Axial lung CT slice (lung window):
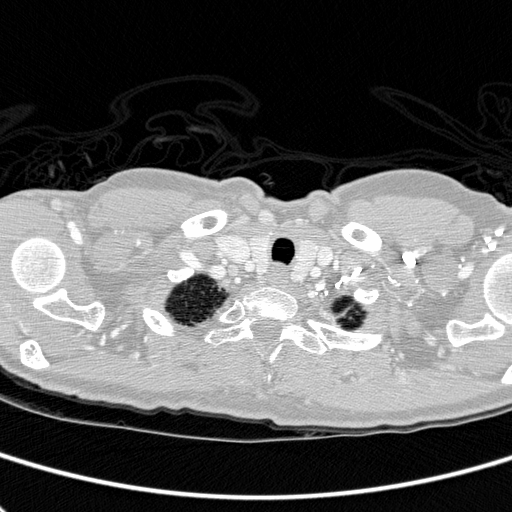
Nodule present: no